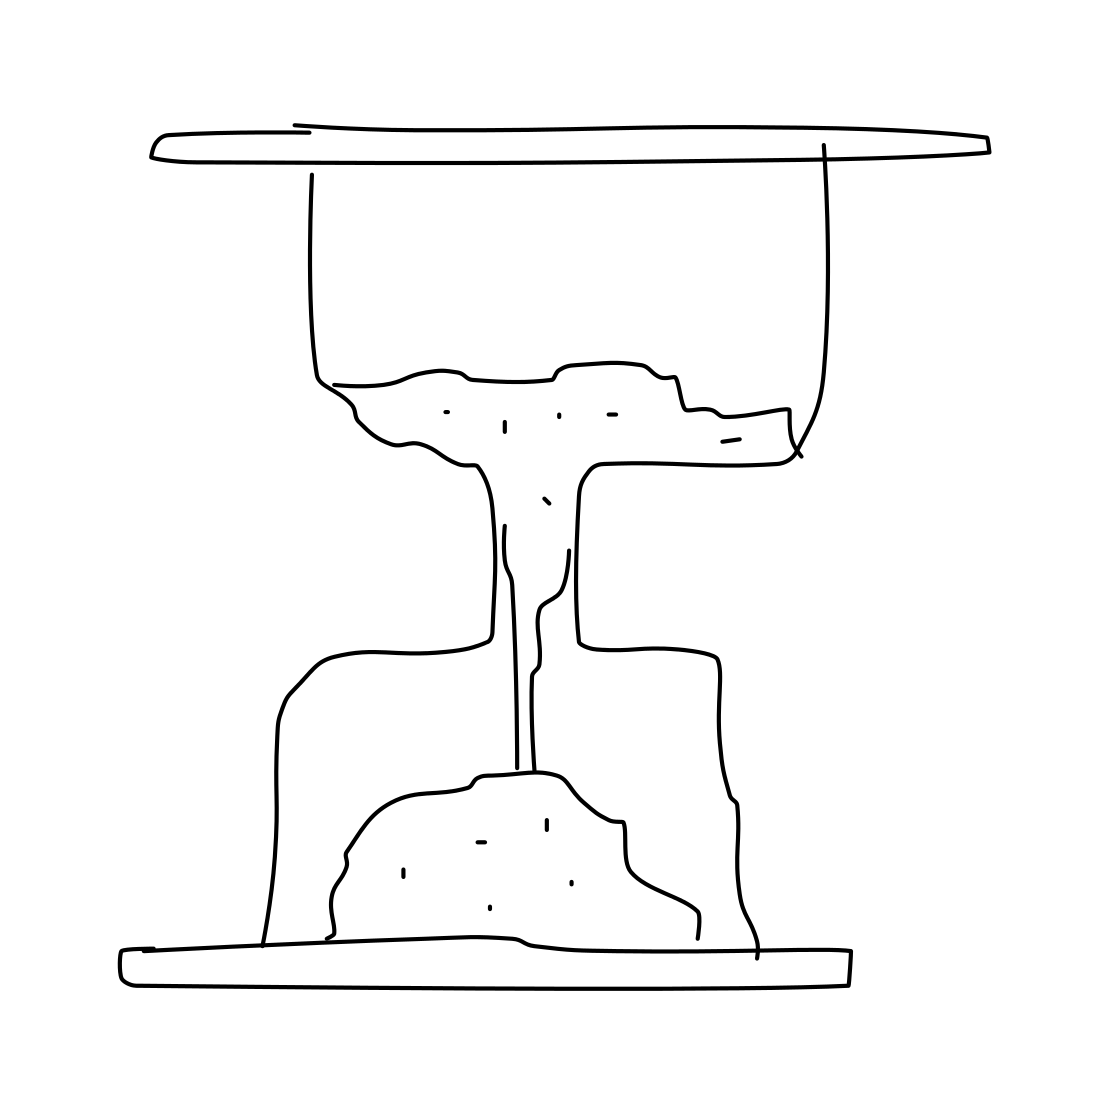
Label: hourglass